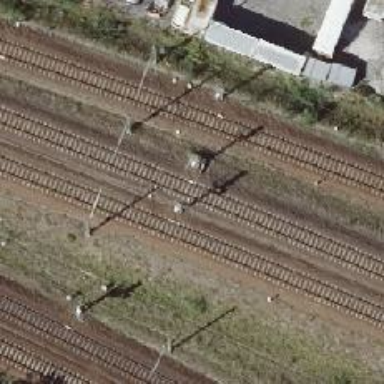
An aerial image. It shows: Railway signal.